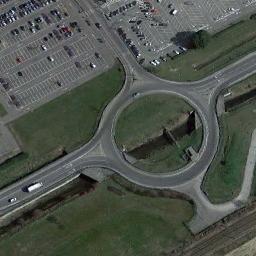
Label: roundabout